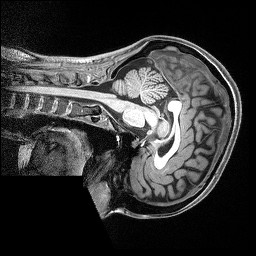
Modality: T1w
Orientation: sagittal
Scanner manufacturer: siemens
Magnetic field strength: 3 T
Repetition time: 2.5 s
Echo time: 0.0029 s